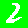
Digit: 2